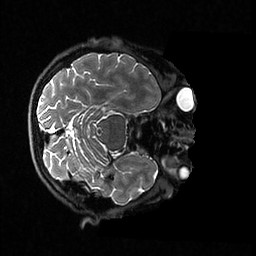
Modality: T2w
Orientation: axial
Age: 65
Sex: female
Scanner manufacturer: ge
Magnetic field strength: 3 T
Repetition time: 3.202 s
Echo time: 0.06568 s